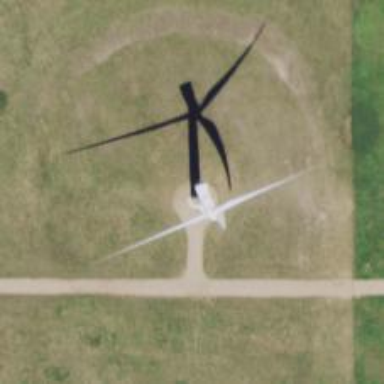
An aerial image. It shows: Wind generator using horizontal axis wind turbines.